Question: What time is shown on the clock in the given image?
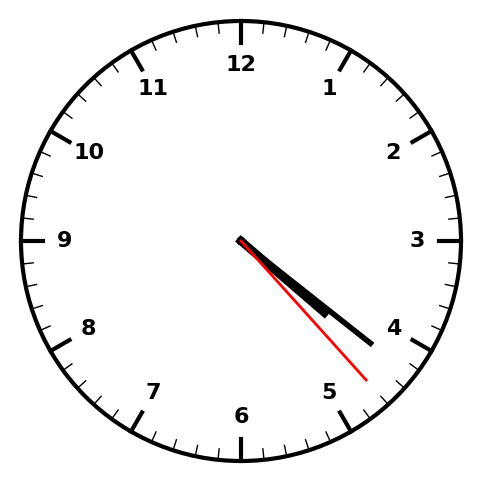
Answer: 04:21:23